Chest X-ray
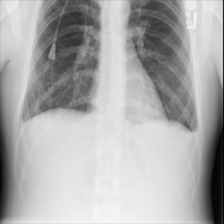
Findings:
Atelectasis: negative
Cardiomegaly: negative
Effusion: positive
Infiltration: negative
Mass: negative
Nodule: negative
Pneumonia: negative
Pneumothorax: negative
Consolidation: negative
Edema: negative
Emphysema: negative
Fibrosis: negative
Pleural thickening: negative
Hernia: negative